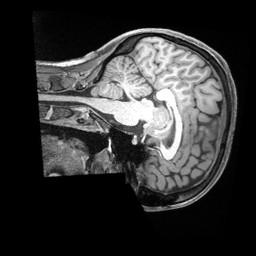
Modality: T1w
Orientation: sagittal
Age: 31
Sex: female
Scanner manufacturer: siemens
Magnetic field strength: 3 T
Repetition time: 2.4 s
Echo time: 0.00226 s